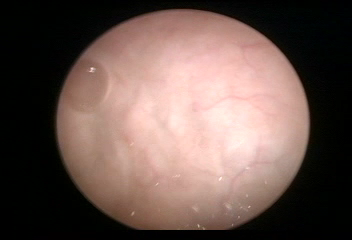
Modality: WLC
Class: Foreign bodies
Subclass: AirBubble
Bladder cancer association: No
Annotated structures: Air bubble